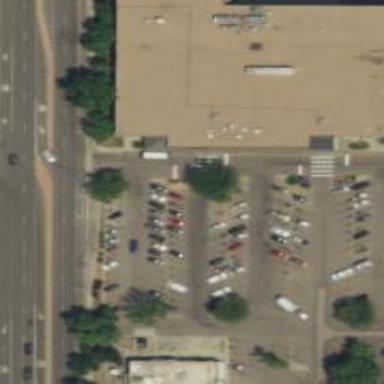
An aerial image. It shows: Building that houses supermarket.